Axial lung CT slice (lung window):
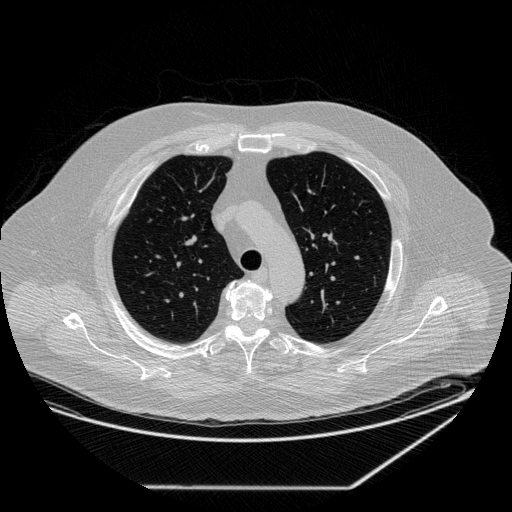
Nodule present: no